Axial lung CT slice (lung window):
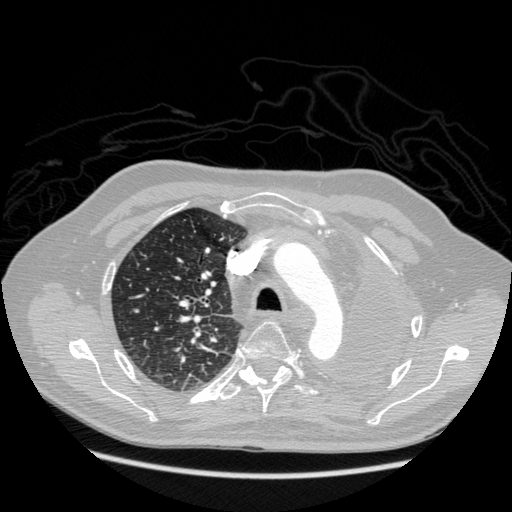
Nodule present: no